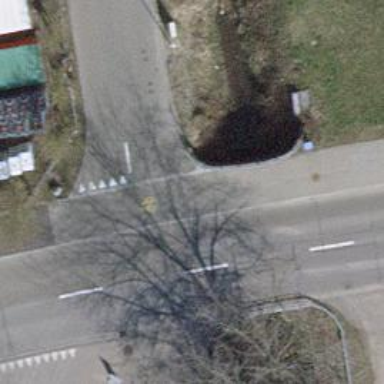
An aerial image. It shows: Sidewalk bridge over footway road.